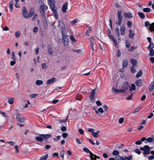
Tumor epithelial tissue: no
Tumor-associated stroma tissue: yes
Normal tissue: no